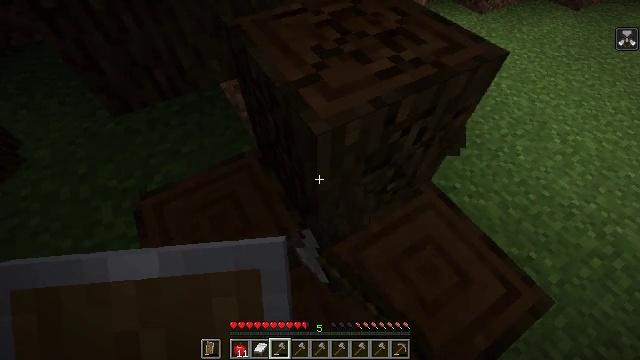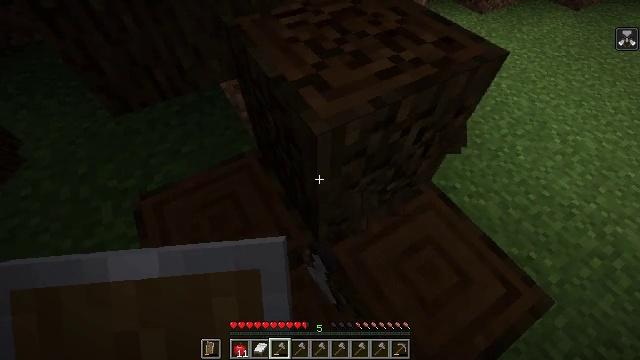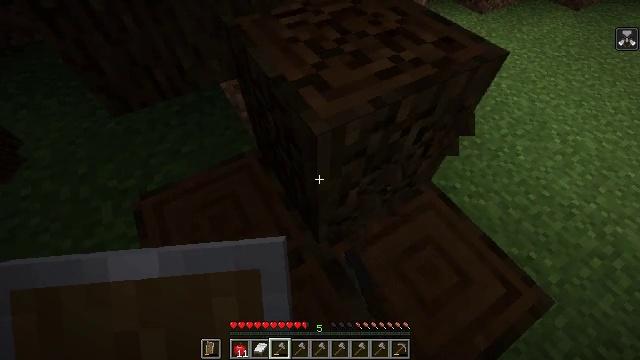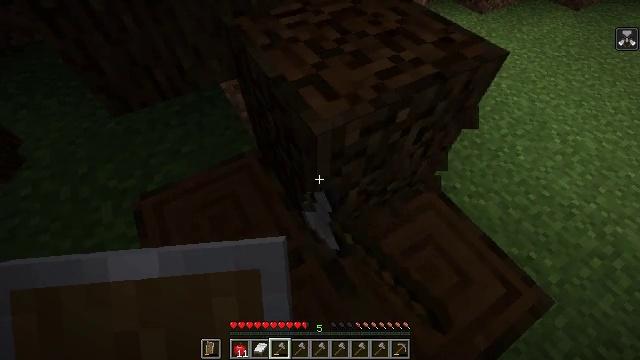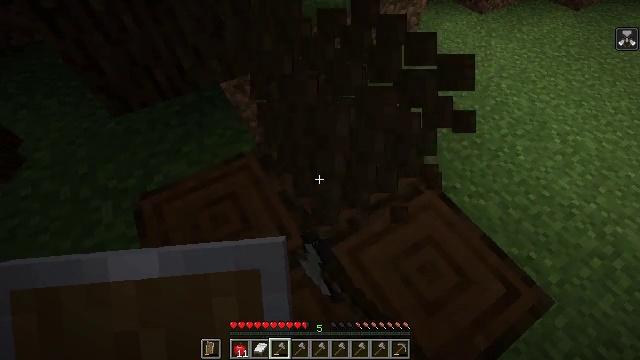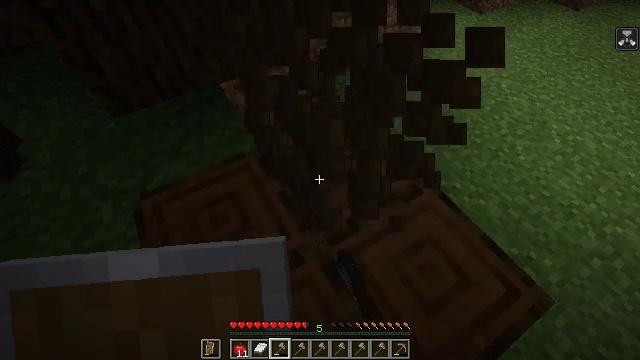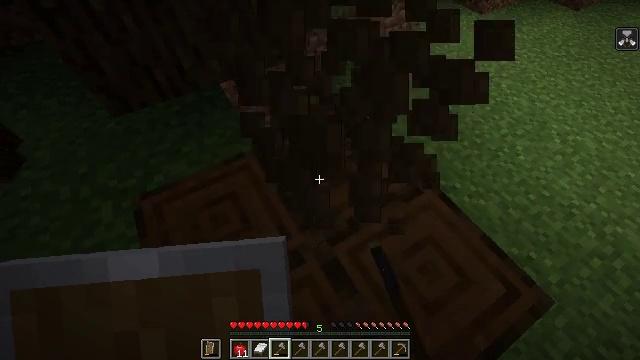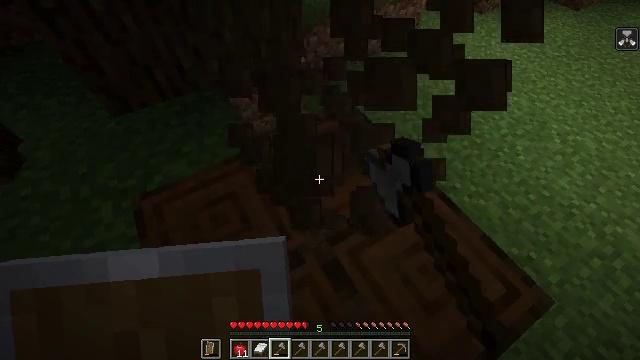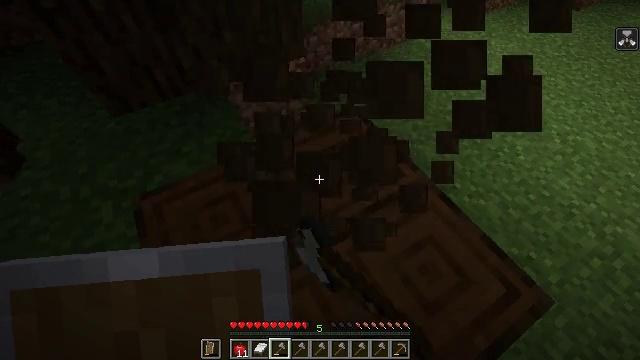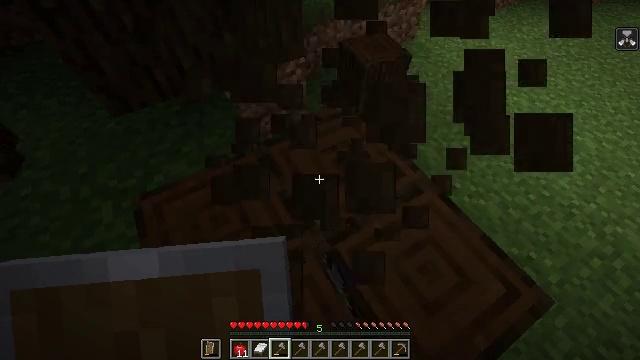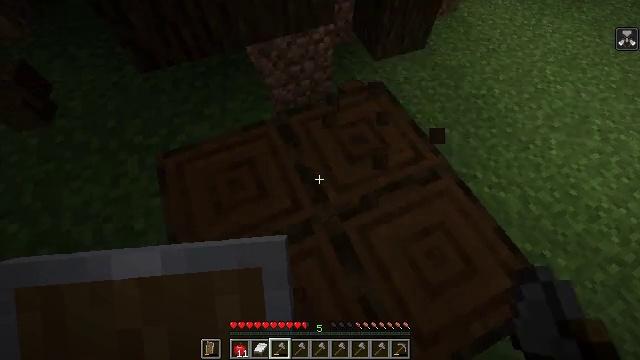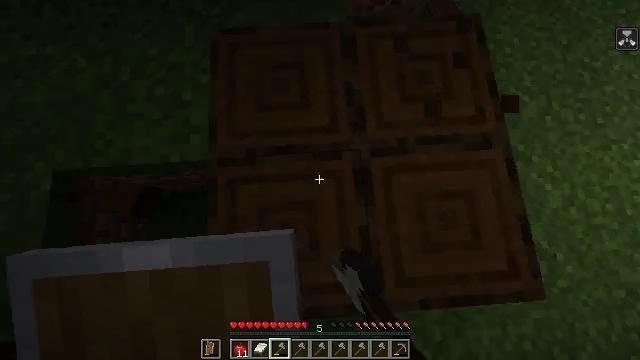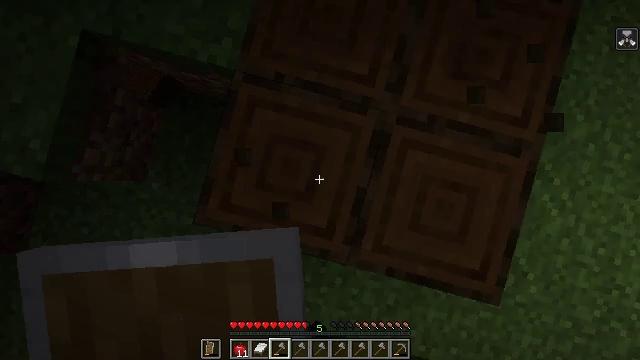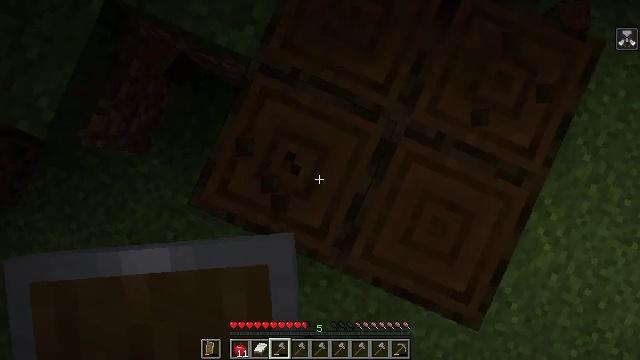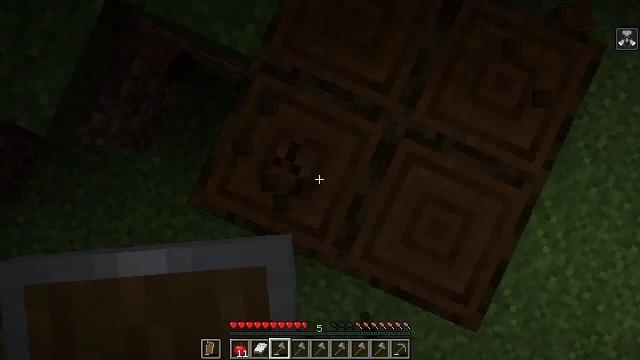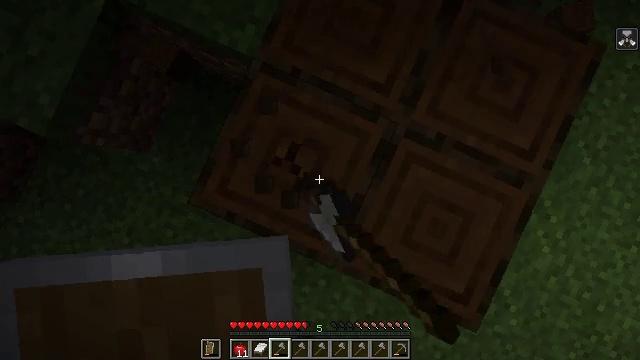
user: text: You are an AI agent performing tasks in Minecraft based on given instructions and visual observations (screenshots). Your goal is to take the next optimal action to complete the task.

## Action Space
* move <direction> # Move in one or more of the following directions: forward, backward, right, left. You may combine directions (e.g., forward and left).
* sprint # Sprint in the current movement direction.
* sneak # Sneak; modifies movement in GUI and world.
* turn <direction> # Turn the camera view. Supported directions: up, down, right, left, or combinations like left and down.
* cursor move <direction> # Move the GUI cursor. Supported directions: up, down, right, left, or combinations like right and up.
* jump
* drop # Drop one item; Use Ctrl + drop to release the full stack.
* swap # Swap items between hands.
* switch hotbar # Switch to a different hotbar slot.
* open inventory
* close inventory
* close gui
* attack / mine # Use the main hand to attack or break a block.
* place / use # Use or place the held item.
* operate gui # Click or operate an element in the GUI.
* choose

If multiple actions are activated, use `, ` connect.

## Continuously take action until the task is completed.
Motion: motion action
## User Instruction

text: Harvest dark oak log for resources.
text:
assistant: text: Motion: attack / mine
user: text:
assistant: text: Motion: attack / mine
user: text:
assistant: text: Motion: attack / mine
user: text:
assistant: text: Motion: attack / mine
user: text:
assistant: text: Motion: attack / mine
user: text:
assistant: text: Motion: attack / mine
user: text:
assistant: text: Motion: attack / mine
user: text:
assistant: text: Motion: attack / mine
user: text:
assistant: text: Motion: attack / mine
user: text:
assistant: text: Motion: turn left and down, attack / mine
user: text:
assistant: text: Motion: turn left and down, attack / mine
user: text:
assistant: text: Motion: turn left and down, attack / mine
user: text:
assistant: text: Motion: turn left and down, attack / mine
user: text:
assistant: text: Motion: attack / mine
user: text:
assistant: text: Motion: attack / mine
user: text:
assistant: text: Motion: attack / mine
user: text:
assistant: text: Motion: attack / mine
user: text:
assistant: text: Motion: attack / mine
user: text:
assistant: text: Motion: attack / mine
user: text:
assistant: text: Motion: attack / mine
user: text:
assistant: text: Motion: attack / mine
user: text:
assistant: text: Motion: attack / mine
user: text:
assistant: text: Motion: attack / mine
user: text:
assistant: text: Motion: attack / mine
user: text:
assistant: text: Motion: attack / mine
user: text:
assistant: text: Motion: attack / mine
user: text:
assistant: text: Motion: attack / mine
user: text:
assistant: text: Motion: attack / mine
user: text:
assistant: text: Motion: turn right and up, attack / mine
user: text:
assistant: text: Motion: turn right and up, attack / mine